Question: how do I make message_id a foreign key so that it's one-to-many between comments and messages? (One message can have many comments.)
'''
mysql> use nntp;
Reading table information for completion of table and column names
You can turn off this feature to get a quicker startup with -A
Database changed
mysql> show tables;
+----------------+
| Tables_in_nntp |
+----------------+
| comments |
| messages |
+----------------+
2 rows in set (0.00 sec)
mysql> describe comments;
+------------+---------+------+-----+---------+-------+
| Field | Type | Null | Key | Default | Extra |
+------------+---------+------+-----+---------+-------+
| id | int(11) | NO | PRI | NULL | |
| message_id | int(11) | NO | | NULL | |
| comment | text | NO | | NULL | |
| stamp | date | NO | | NULL | |
+------------+---------+------+-----+---------+-------+
4 rows in set (0.00 sec)
mysql> describe messages;
+-----------+---------+------+-----+---------+-------+
| Field | Type | Null | Key | Default | Extra |
+-----------+---------+------+-----+---------+-------+
| id | int(11) | NO | PRI | NULL | |
| newsgroup | text | NO | | NULL | |
| subject | text | NO | | NULL | |
| content | text | NO | | NULL | |
| number | text | NO | | NULL | |
+-----------+---------+------+-----+---------+-------+
5 rows in set (0.00 sec)
mysql> quit
Bye
thufir@dur:~/NetBeansProjects/USENET$
'''
I'm using the MySql query browser and see:

While I can enter SQL either from the query browser or command line, I'm not very familiar with it. I would prefer to use the GUI query browser, if possible, for this.
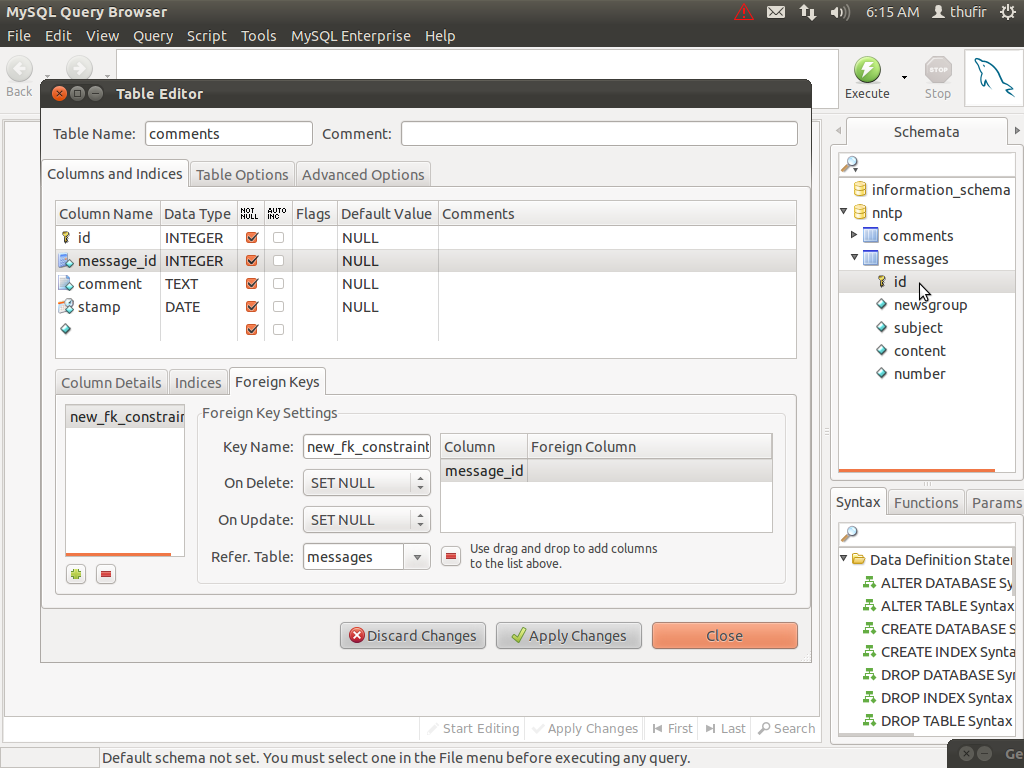
Answer: Should do the trick:
'''
ALTER TABLE comments ADD FOREIGN KEY (message_id) REFERENCES messages(id);
'''
As one could tell from reading the <URL>.